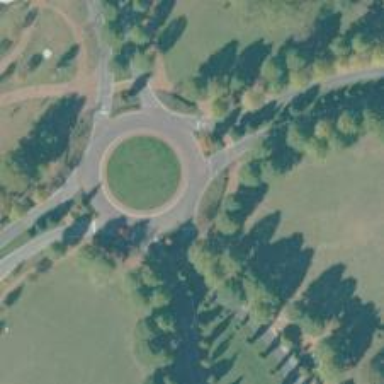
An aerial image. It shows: Tertiary road that leads to roundabout.